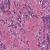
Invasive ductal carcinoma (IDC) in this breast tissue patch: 1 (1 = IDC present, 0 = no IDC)